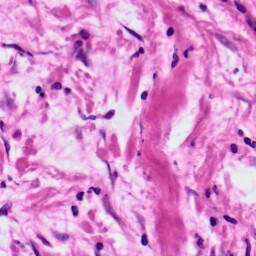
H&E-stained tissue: Ovarian